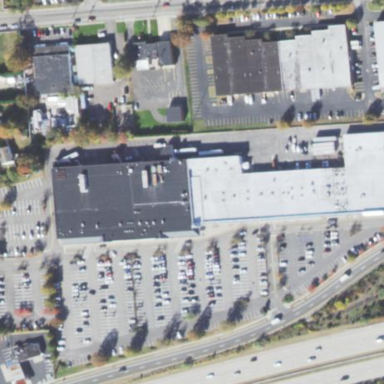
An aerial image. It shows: Commercial building.